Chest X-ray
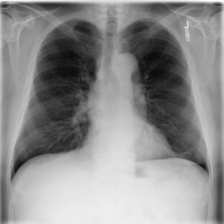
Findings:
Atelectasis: negative
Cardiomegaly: negative
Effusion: negative
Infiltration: negative
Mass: negative
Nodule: negative
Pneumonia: negative
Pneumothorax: negative
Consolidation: negative
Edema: negative
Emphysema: negative
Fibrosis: negative
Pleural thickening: negative
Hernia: negative